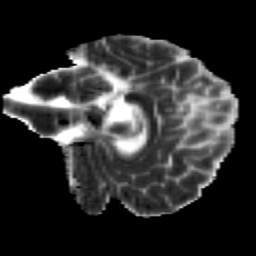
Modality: MD
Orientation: sagittal
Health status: healthy
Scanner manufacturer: siemens
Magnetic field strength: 3 T
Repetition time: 12 s
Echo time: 0.092 s